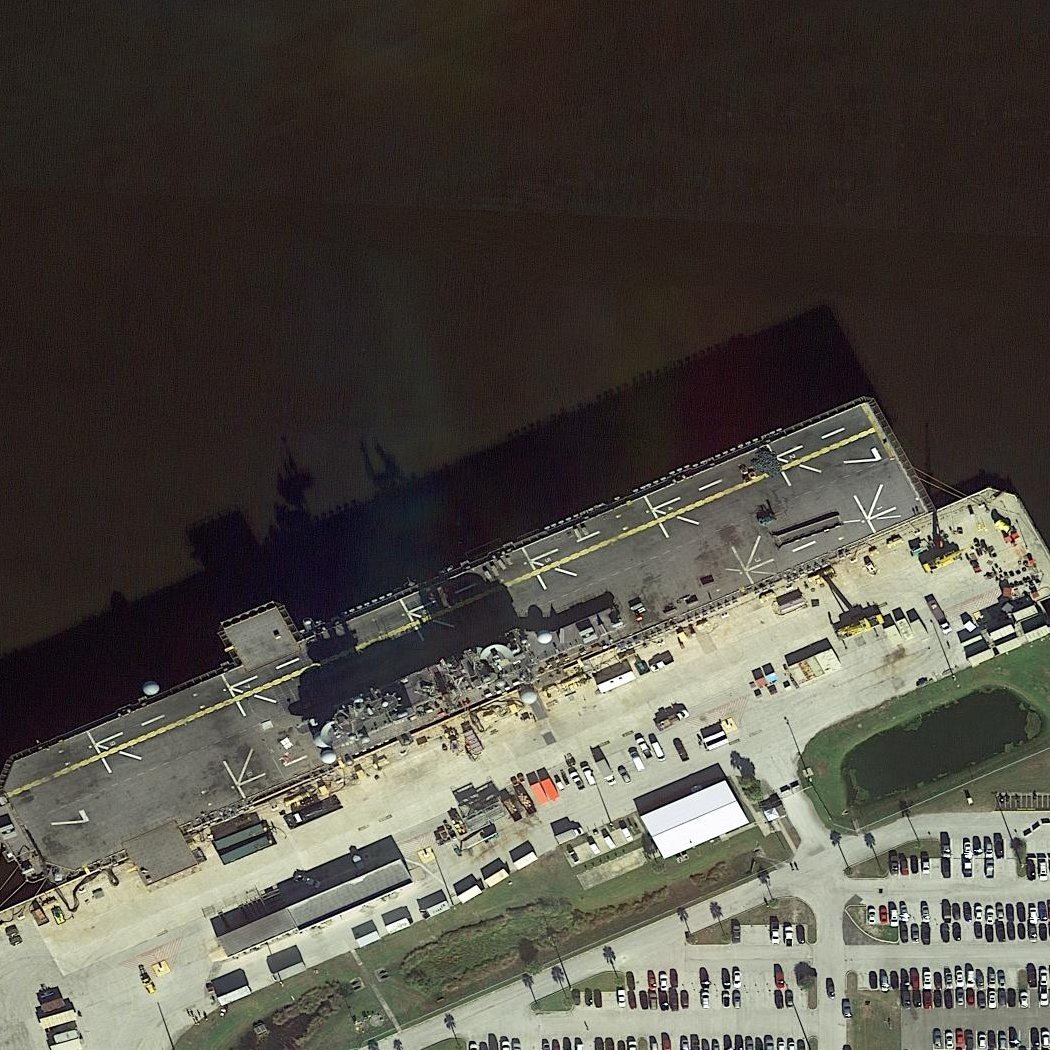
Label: assault